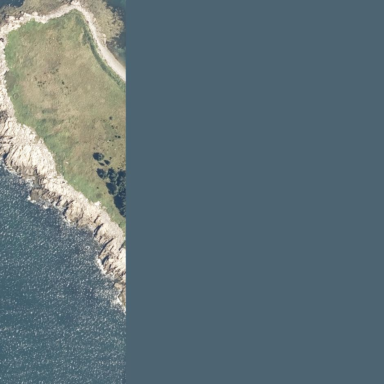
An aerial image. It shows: Island with natural coastline.